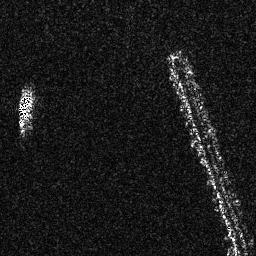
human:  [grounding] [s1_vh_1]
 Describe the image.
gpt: In the satellite image, there is  <ref>1 medium ship </ref> <box>[[6, 34, 13, 50, 0]]</box> located at left.